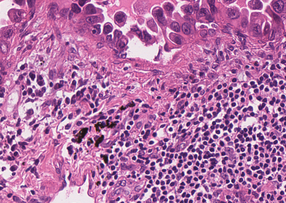
Tumor epithelial tissue: yes
Tumor-associated stroma tissue: yes
Normal tissue: no